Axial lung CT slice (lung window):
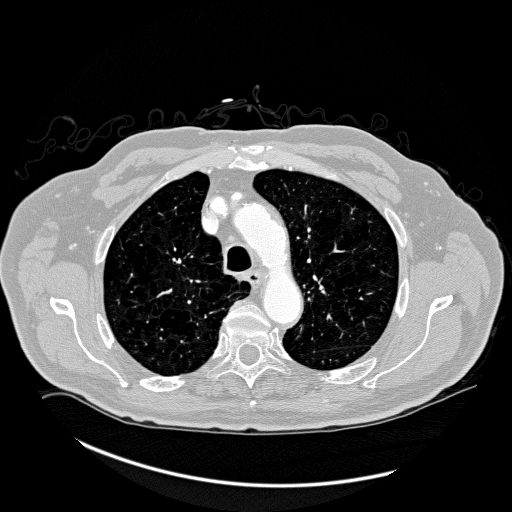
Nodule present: no